Question: I am doing a small game in Qt and try to use WASD to move my protagonist(QGraphicsPixmapItem). The map is quite big so I use a QComboBox to change the scale of the scene.
The game looks like this:
The simple game

How I built the protagonist:
'''
protagonist = new MyProtagonist();
protagonist->setFlag(QGraphicsItem::ItemIsFocusable);
protagonist->setFocus();
scene->addItem(protagonist);
'''
How I built the combox:
'''
sceneScaleCombo = new QComboBox;
QStringList scales;
scales << tr("1%")<<tr("10%") << tr("20%") <<tr("50%") << tr("100%") <<tr("200%");
sceneScaleCombo->addItems(scales);
sceneScaleCombo->setCurrentIndex(4);
connect(sceneScaleCombo,SIGNAL(currentIndexChanged(QString)),this,SLOT(sceneScaleChanged(QString)));
void MainWindow::sceneScaleChanged(const QString &scale)
{
double newScale = scale.left(scale.indexOf(tr("%"))).toDouble() / 100;
QMatrix oldMatrix = view->matrix();
view->resetMatrix();
view->translate(oldMatrix.dx(),oldMatrix.dy());
view->scale(newScale,newScale);
protagonist->setFocus();
}
'''
Everything worked well at the beginning. However, after I clicking the combobox, my protagonist cannot be controlled by keyboard any more. I need to click my protagonist to make it focused again.
Is there any way to set it focused automatically?
Thanks a lot.
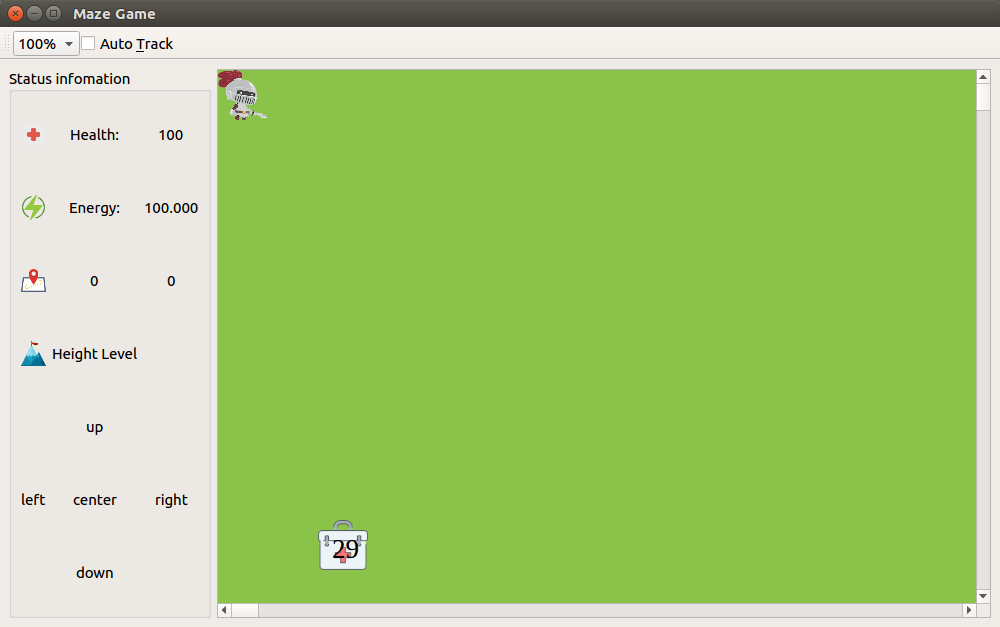
Answer: By clicking the looses the focus. You attempt to return it back by calling 'setFocus();' on the . This approach doesn't work as you expect, because it sets the focus item inside the view, but the view itself still does not have focus. To fix that in 'MainWindow::sceneScaleChanged' instead of 'protagonist->setFocus();' write 'view->setFocus();'.